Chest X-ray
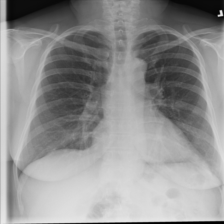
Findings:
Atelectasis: negative
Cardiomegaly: negative
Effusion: negative
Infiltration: positive
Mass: negative
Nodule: negative
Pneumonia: negative
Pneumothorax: negative
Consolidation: negative
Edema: negative
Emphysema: negative
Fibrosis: negative
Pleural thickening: negative
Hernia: negative